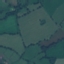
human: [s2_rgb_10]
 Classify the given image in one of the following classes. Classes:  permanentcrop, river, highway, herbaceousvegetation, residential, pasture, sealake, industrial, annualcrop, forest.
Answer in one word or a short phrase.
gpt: Pasture